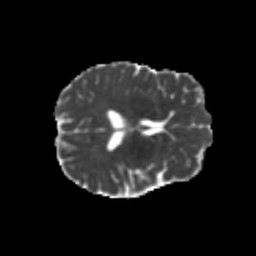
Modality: MD
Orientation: axial
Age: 23
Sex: female
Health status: healthy
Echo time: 0.074 s